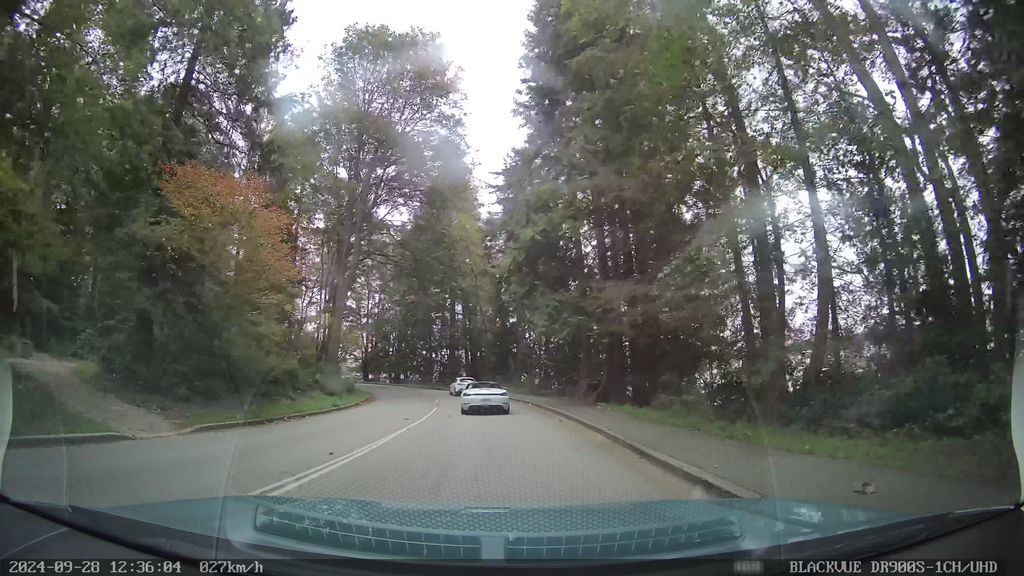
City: vancouver